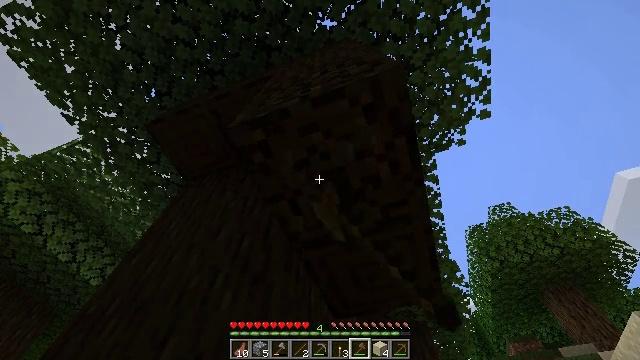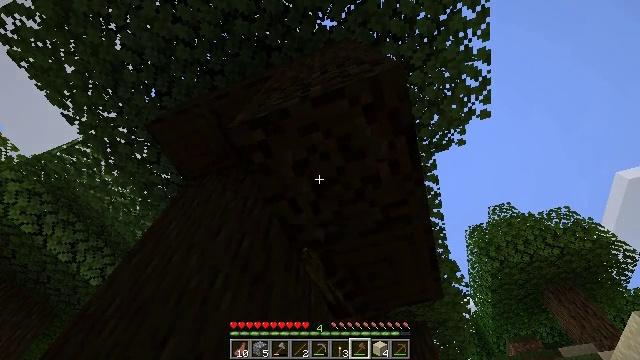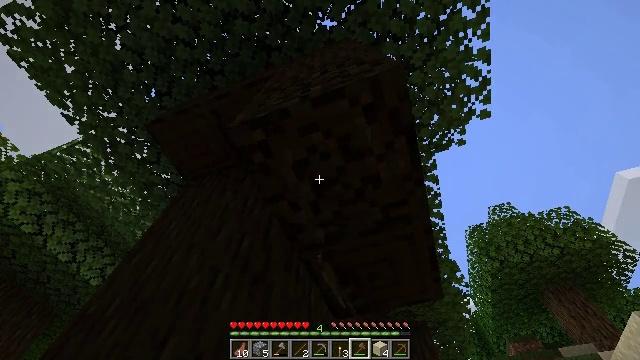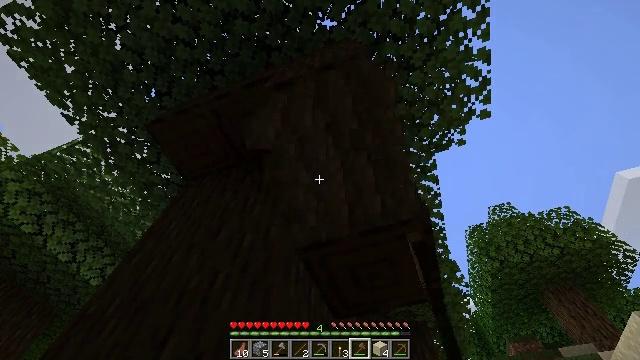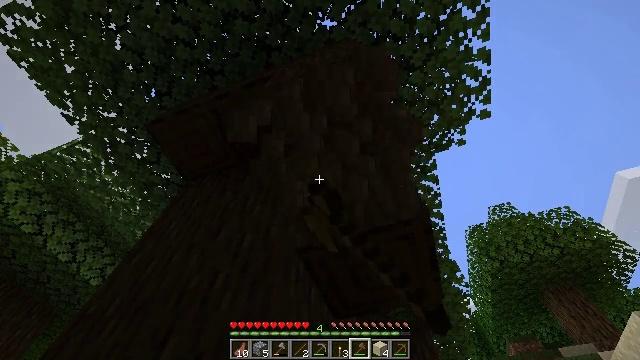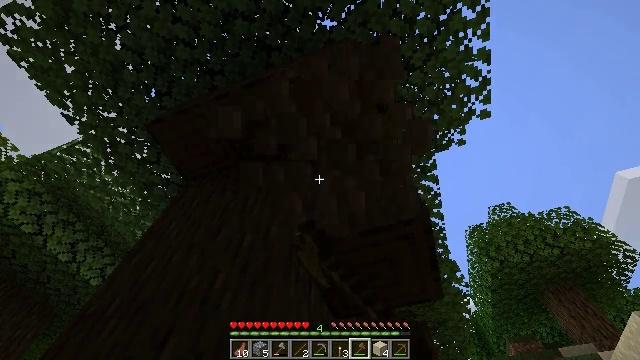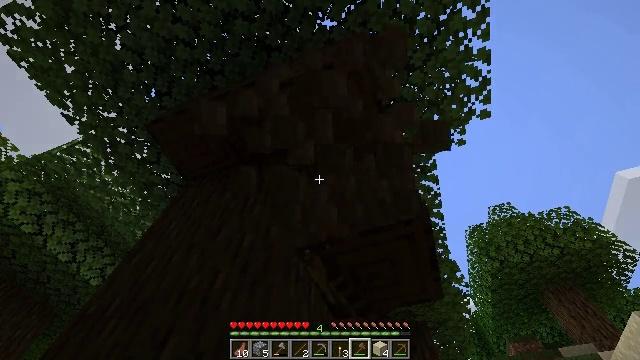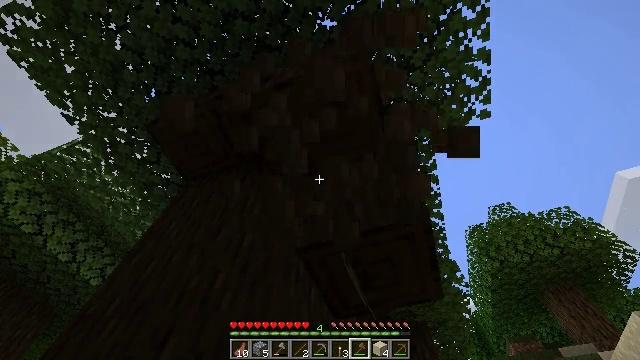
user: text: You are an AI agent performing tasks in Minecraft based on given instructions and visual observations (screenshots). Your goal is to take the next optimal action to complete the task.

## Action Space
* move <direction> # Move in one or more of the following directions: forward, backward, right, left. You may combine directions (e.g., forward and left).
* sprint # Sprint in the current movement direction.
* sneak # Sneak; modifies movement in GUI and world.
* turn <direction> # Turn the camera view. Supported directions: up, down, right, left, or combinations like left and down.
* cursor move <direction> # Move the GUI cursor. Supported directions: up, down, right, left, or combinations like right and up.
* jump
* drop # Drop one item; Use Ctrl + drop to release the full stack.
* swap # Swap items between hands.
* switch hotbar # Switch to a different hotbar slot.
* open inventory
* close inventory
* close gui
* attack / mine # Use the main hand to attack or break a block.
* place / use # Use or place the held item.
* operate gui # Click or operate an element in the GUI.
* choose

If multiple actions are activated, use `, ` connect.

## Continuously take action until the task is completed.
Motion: motion action
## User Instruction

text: Harvest dark oak log for resources.
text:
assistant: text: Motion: attack / mine
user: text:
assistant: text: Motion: attack / mine
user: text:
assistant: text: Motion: attack / mine
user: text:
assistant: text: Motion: attack / mine
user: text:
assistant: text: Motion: attack / mine
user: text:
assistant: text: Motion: attack / mine
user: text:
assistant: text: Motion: attack / mine
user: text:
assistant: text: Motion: attack / mine